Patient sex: F
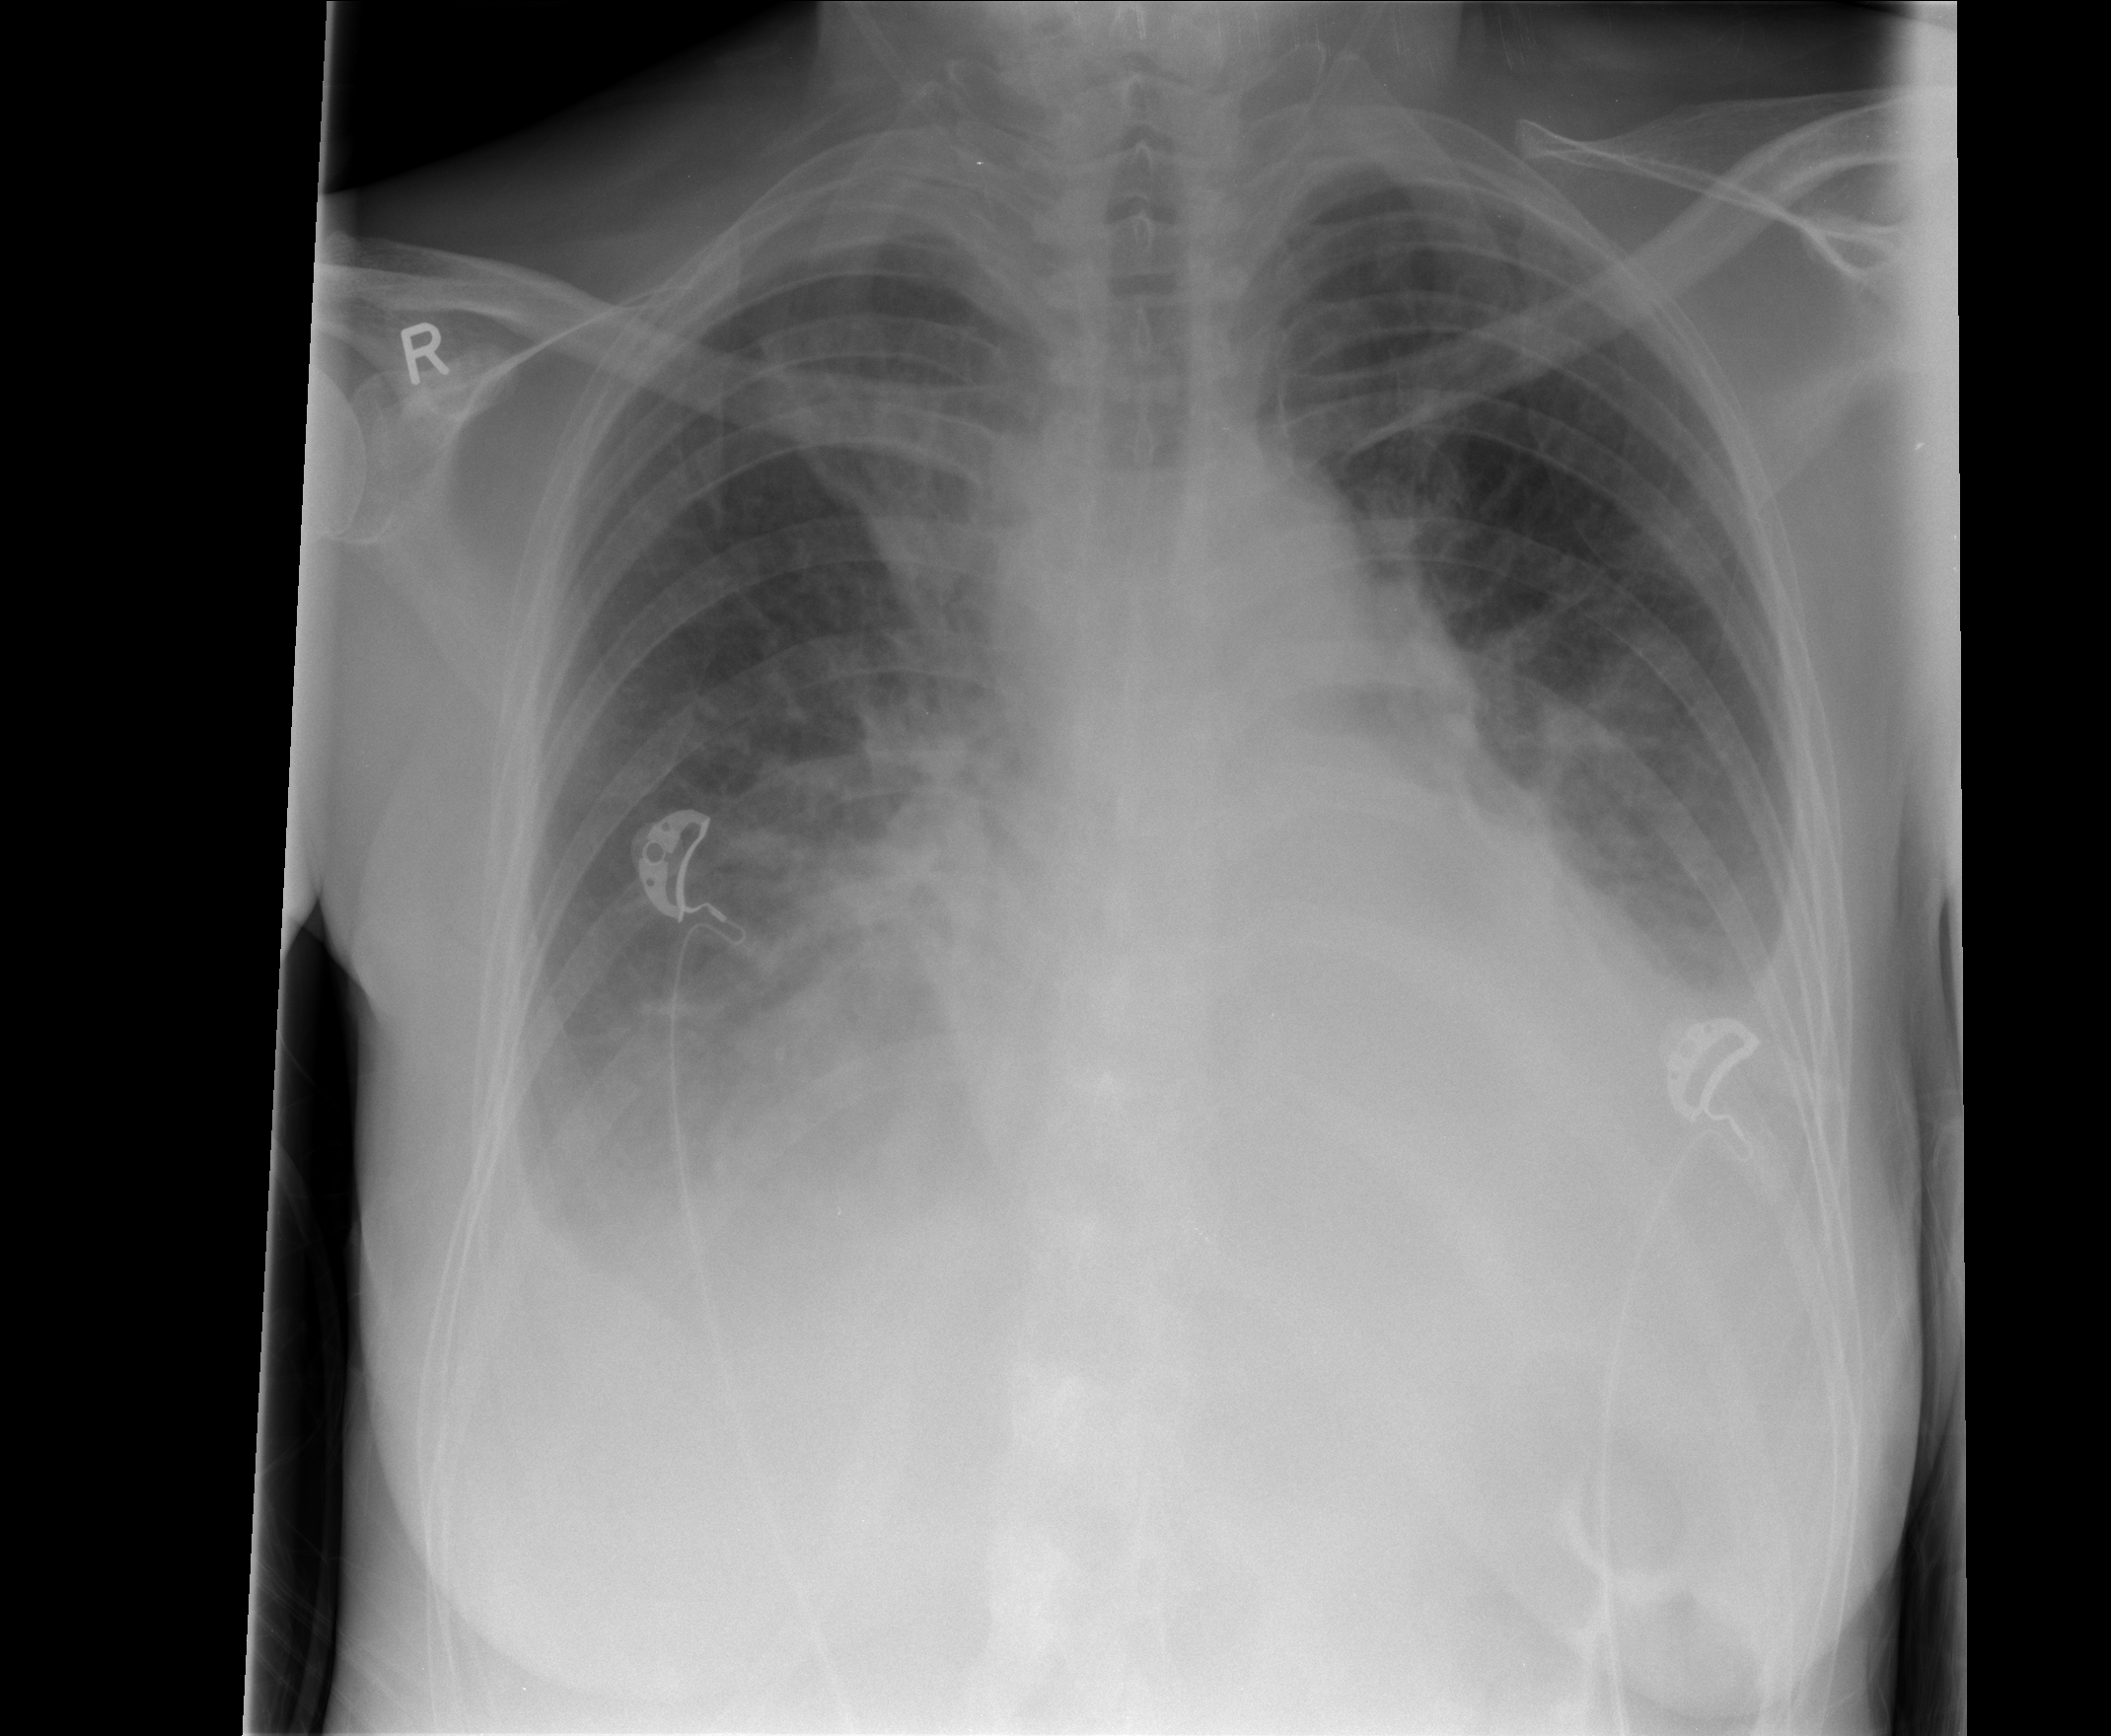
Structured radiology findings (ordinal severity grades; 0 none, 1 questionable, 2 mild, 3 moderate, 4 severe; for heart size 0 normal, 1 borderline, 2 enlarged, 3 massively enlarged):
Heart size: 0
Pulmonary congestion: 0
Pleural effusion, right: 3
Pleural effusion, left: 2
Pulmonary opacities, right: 0
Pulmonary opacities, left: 0
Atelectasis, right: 2
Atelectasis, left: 0